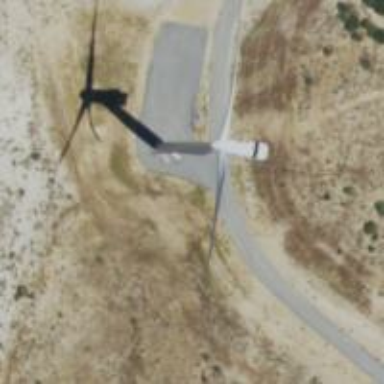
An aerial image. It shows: Wind turbine generator made by Vestas. The generator utilizes wind as its power source and belongs to the horizontal axis type.